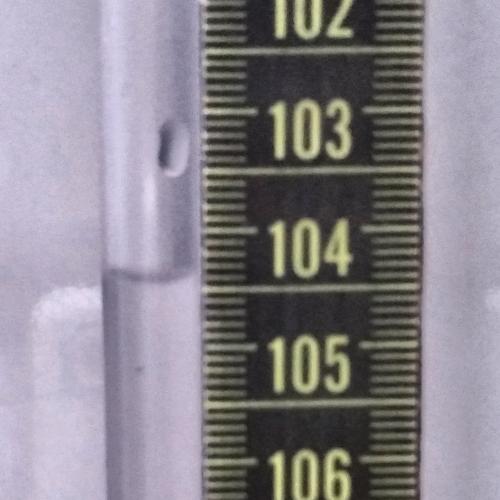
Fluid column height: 104.4 cm